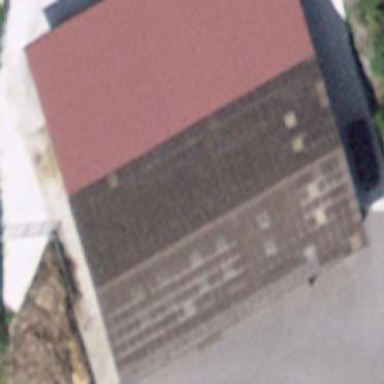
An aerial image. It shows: Rural barn.